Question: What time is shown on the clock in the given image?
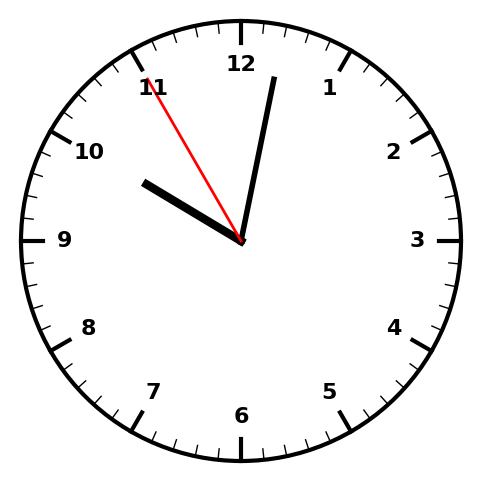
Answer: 10:01:55